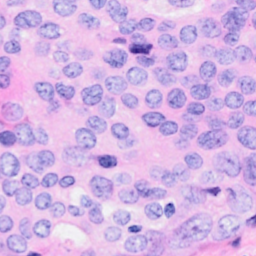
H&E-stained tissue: Breast